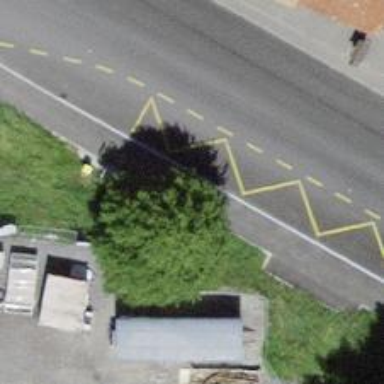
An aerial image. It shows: Bus stop with platform for public transport.